Field crop: maize
Growth stage: 2
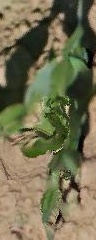
Species: maize